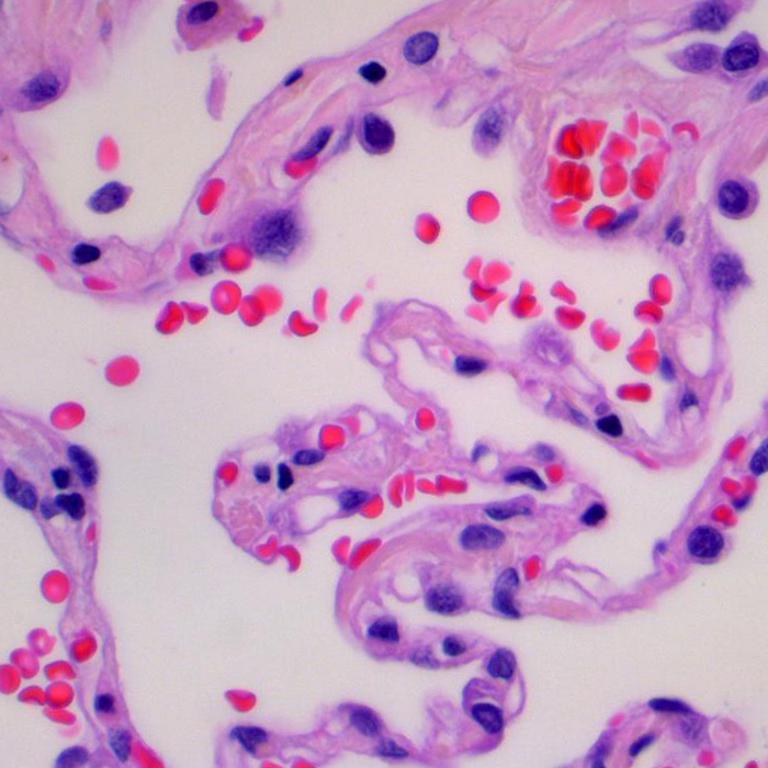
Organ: lung
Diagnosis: benign